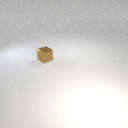
small brown metal cube